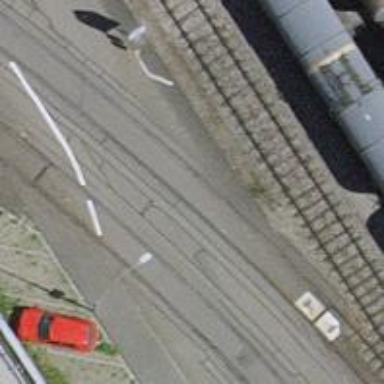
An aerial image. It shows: Level crossing along the railway.